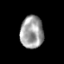
Tissue: lung
Cell type: Myeloid cells
Senescence score: 0.2156
Nuclear area (px): 738
Mean DAPI intensity: 157.256